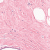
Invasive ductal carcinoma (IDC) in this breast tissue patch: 0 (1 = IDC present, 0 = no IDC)